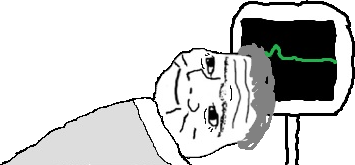
Label: 5_Boomer